Question: I m trying to add cells to a tableView
'''
- (UITableViewCell *)tableView:(UITableView *)tableView cellForRowAtIndexPath:(NSIndexPath *)indexPath
{
static NSString *MyIdentifier = @"MyIdentifier";
UITableViewCell *cell = [[UITableViewCell alloc] initWithStyle:UITableViewCellStyleDefault reuseIdentifier:MyIdentifier];
cell.accessoryType = UITableViewCellAccessoryNone;
[cell setSelectionStyle:UITableViewCellEditingStyleNone];
// Set up the cell
cell.backgroundColor = [UIColor clearColor];
UIButton *buyBtn = [UIButton buttonWithType:UIButtonTypeCustom];
UIImageView *img;
UILabel *lbl;
UIImageView *backImage;
UILabel *textLabel;
UILabel *detailTextLabel;
NSInteger val = [indexPath row] * 3;
if (UI_USER_INTERFACE_IDIOM() == UIUserInterfaceIdiomPad)
{
//*buyBtn = [[UIButton alloc] initWithFrame:CGRectMake(x, y, w, h)];
[buyBtn setImage:[UIImage imageNamed:@""] forState:UIControlStateNormal];
//*img = [[UIImageView alloc] initWithFrame:CGRectMake(x, y, w, h)];
[img setImage:[UIImage imageNamed:@""]];
//*lbl = [[UILabel alloc] initWithFrame:CGRectMake(x,y,w,h)];
}
else
{
backImage = [[UIImageView alloc] initWithFrame:CGRectMake(2, 4, 316, 62)];
[buyBtn setFrame:CGRectMake(257, 100, 57, 24)];
img = [[UIImageView alloc] initWithFrame:CGRectMake(257, 75, 57, 24)];
lbl = [[UILabel alloc] initWithFrame:CGRectMake(0, 0, 57, 24)];
textLabel = [[UILabel alloc] initWithFrame:CGRectMake(4, 4, 230, 25)];
detailTextLabel = [[UILabel alloc] initWithFrame:CGRectMake(4, 25, 230, 30)];
backImage.image = [UIImage imageNamed:@"shop-bg.png"];
[buyBtn setImage:[UIImage imageNamed:@"buy_button"] forState:UIControlStateNormal];
[img setImage:[UIImage imageNamed:@"price_button.png"]];
lbl.center = img.center;
lbl.textAlignment = UITextAlignmentCenter;
lbl.text = [self.original_List objectAtIndex:val+2];
lbl.backgroundColor = [UIColor clearColor];
textLabel.font = [UIFont fontWithName:@"Arial Rounded MT Bold" size:14];
textLabel.backgroundColor = [UIColor clearColor];
textLabel.text = [self.original_List objectAtIndex:val];
detailTextLabel.text = [self.original_List objectAtIndex:val+1];
detailTextLabel.backgroundColor = [UIColor clearColor];
detailTextLabel.font = [UIFont fontWithName:@"Arial Rounded MT Bold" size:10];
textLabel.textColor = [UIColor blackColor];
detailTextLabel.textColor = [UIColor whiteColor];
detailTextLabel.numberOfLines = 2;
}
[buyBtn setTag:[indexPath row]];
[buyBtn addTarget:self action:@selector(buyBtnPressed:) forControlEvents:UIControlEventTouchDown];
[cell addSubview:backImage];
[cell addSubview:detailTextLabel];
[cell addSubview:textLabel];
[cell addSubview:buyBtn];
[cell addSubview:img];
[cell addSubview:lbl];
return cell;
}
'''
From figure it can be seen that The first Cell DOES NOT Contain the added image, label and button, however if other cells are scrolled those who lost view turn transparent while those who are in view are okay.
Why is my three subview not getting added from first cell, my textLabel and detailTextLabel are added as they should.

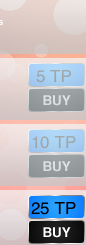
Answer: First of all you don't dequeue the cell and always create a new one without reusing. Try adding something like this (not sure if you need autorelease, depends on weather you use ARC or not):
'''
RecentsTableViewCell *cell = [_tableView dequeueReusableCellWithIdentifier:cellIdentifier];
if (cell == nil) {
cell = [[[RecentsTableViewCell alloc] initWithStyle:UITableViewCellStyleSubtitle
reuseIdentifier:cellIdentifier] autorelease];
}
'''
Second, if you are not using ARC (auto ref counting) then you have bunch of lost refs here.
[[Class alloc] init] adds the ref and addSubview also adds the ref. I'm wondering what xcode "analyse" build says on this.
Third, imho all labels you added to the cell need also their "frame" property to set up, not just number of lines, etc.